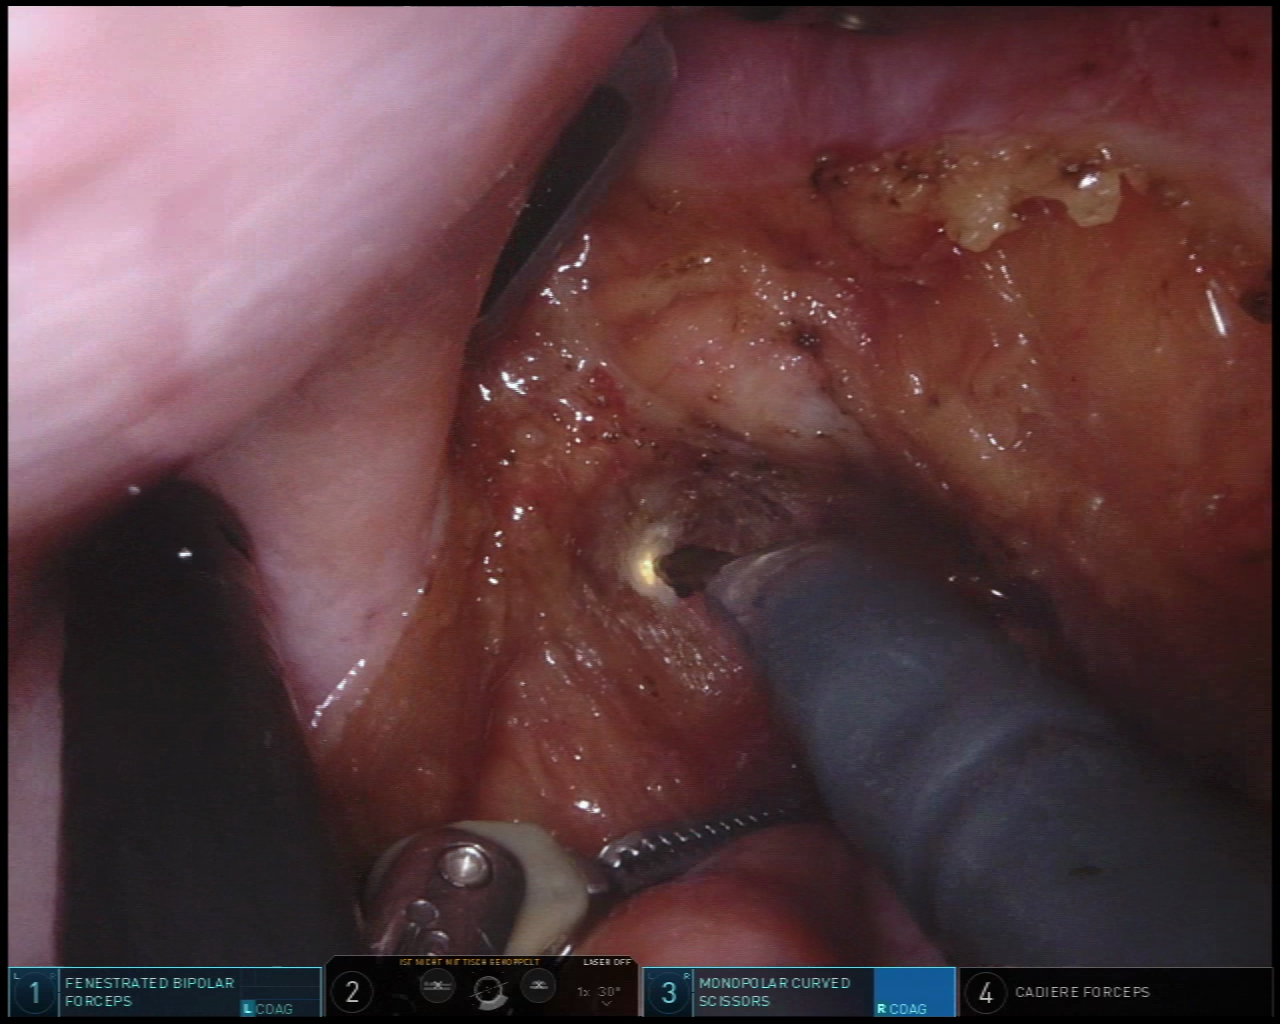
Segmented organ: vesicular_glands
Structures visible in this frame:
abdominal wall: no
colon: no
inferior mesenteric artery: no
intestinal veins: no
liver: no
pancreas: no
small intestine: no
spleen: no
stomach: no
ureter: no
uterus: no
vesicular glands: yes